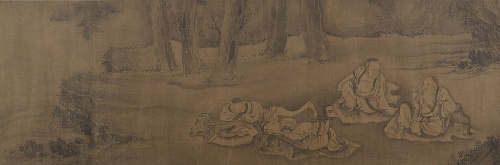
Title: 明/清　佚名　傳王齊翰　商山四皓圖　卷|Scholars and Monkeys under Trees
Artist: Unidentified artist
Object type: Handscroll
Classification: Paintings
Medium: Handscroll; ink on silk
Culture: China
Period: Ming (1368–1644) or Qing dynasty (1644–1911)
Dimensions: 9 1/2 x 63 5/8 in. (24.1 x 161.6 cm)
Department: Asian Art
Credit line: From the Collection of A. W. Bahr, Purchase, Fletcher Fund, 1947
Accession year: 1947
Repository: Metropolitan Museum of Art, New York, NY
Tags: Men|Monkeys|Trees